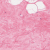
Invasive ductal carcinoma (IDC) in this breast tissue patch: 0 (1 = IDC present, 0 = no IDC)